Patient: sex M, age 68
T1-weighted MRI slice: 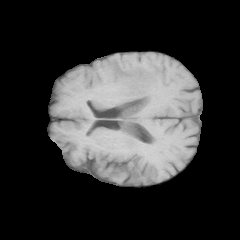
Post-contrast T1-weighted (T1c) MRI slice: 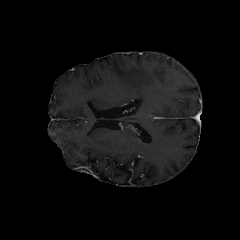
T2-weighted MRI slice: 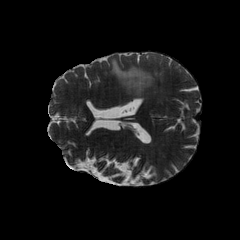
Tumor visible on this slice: yes
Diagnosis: Glioblastoma, IDH-wildtype
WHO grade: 4